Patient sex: F
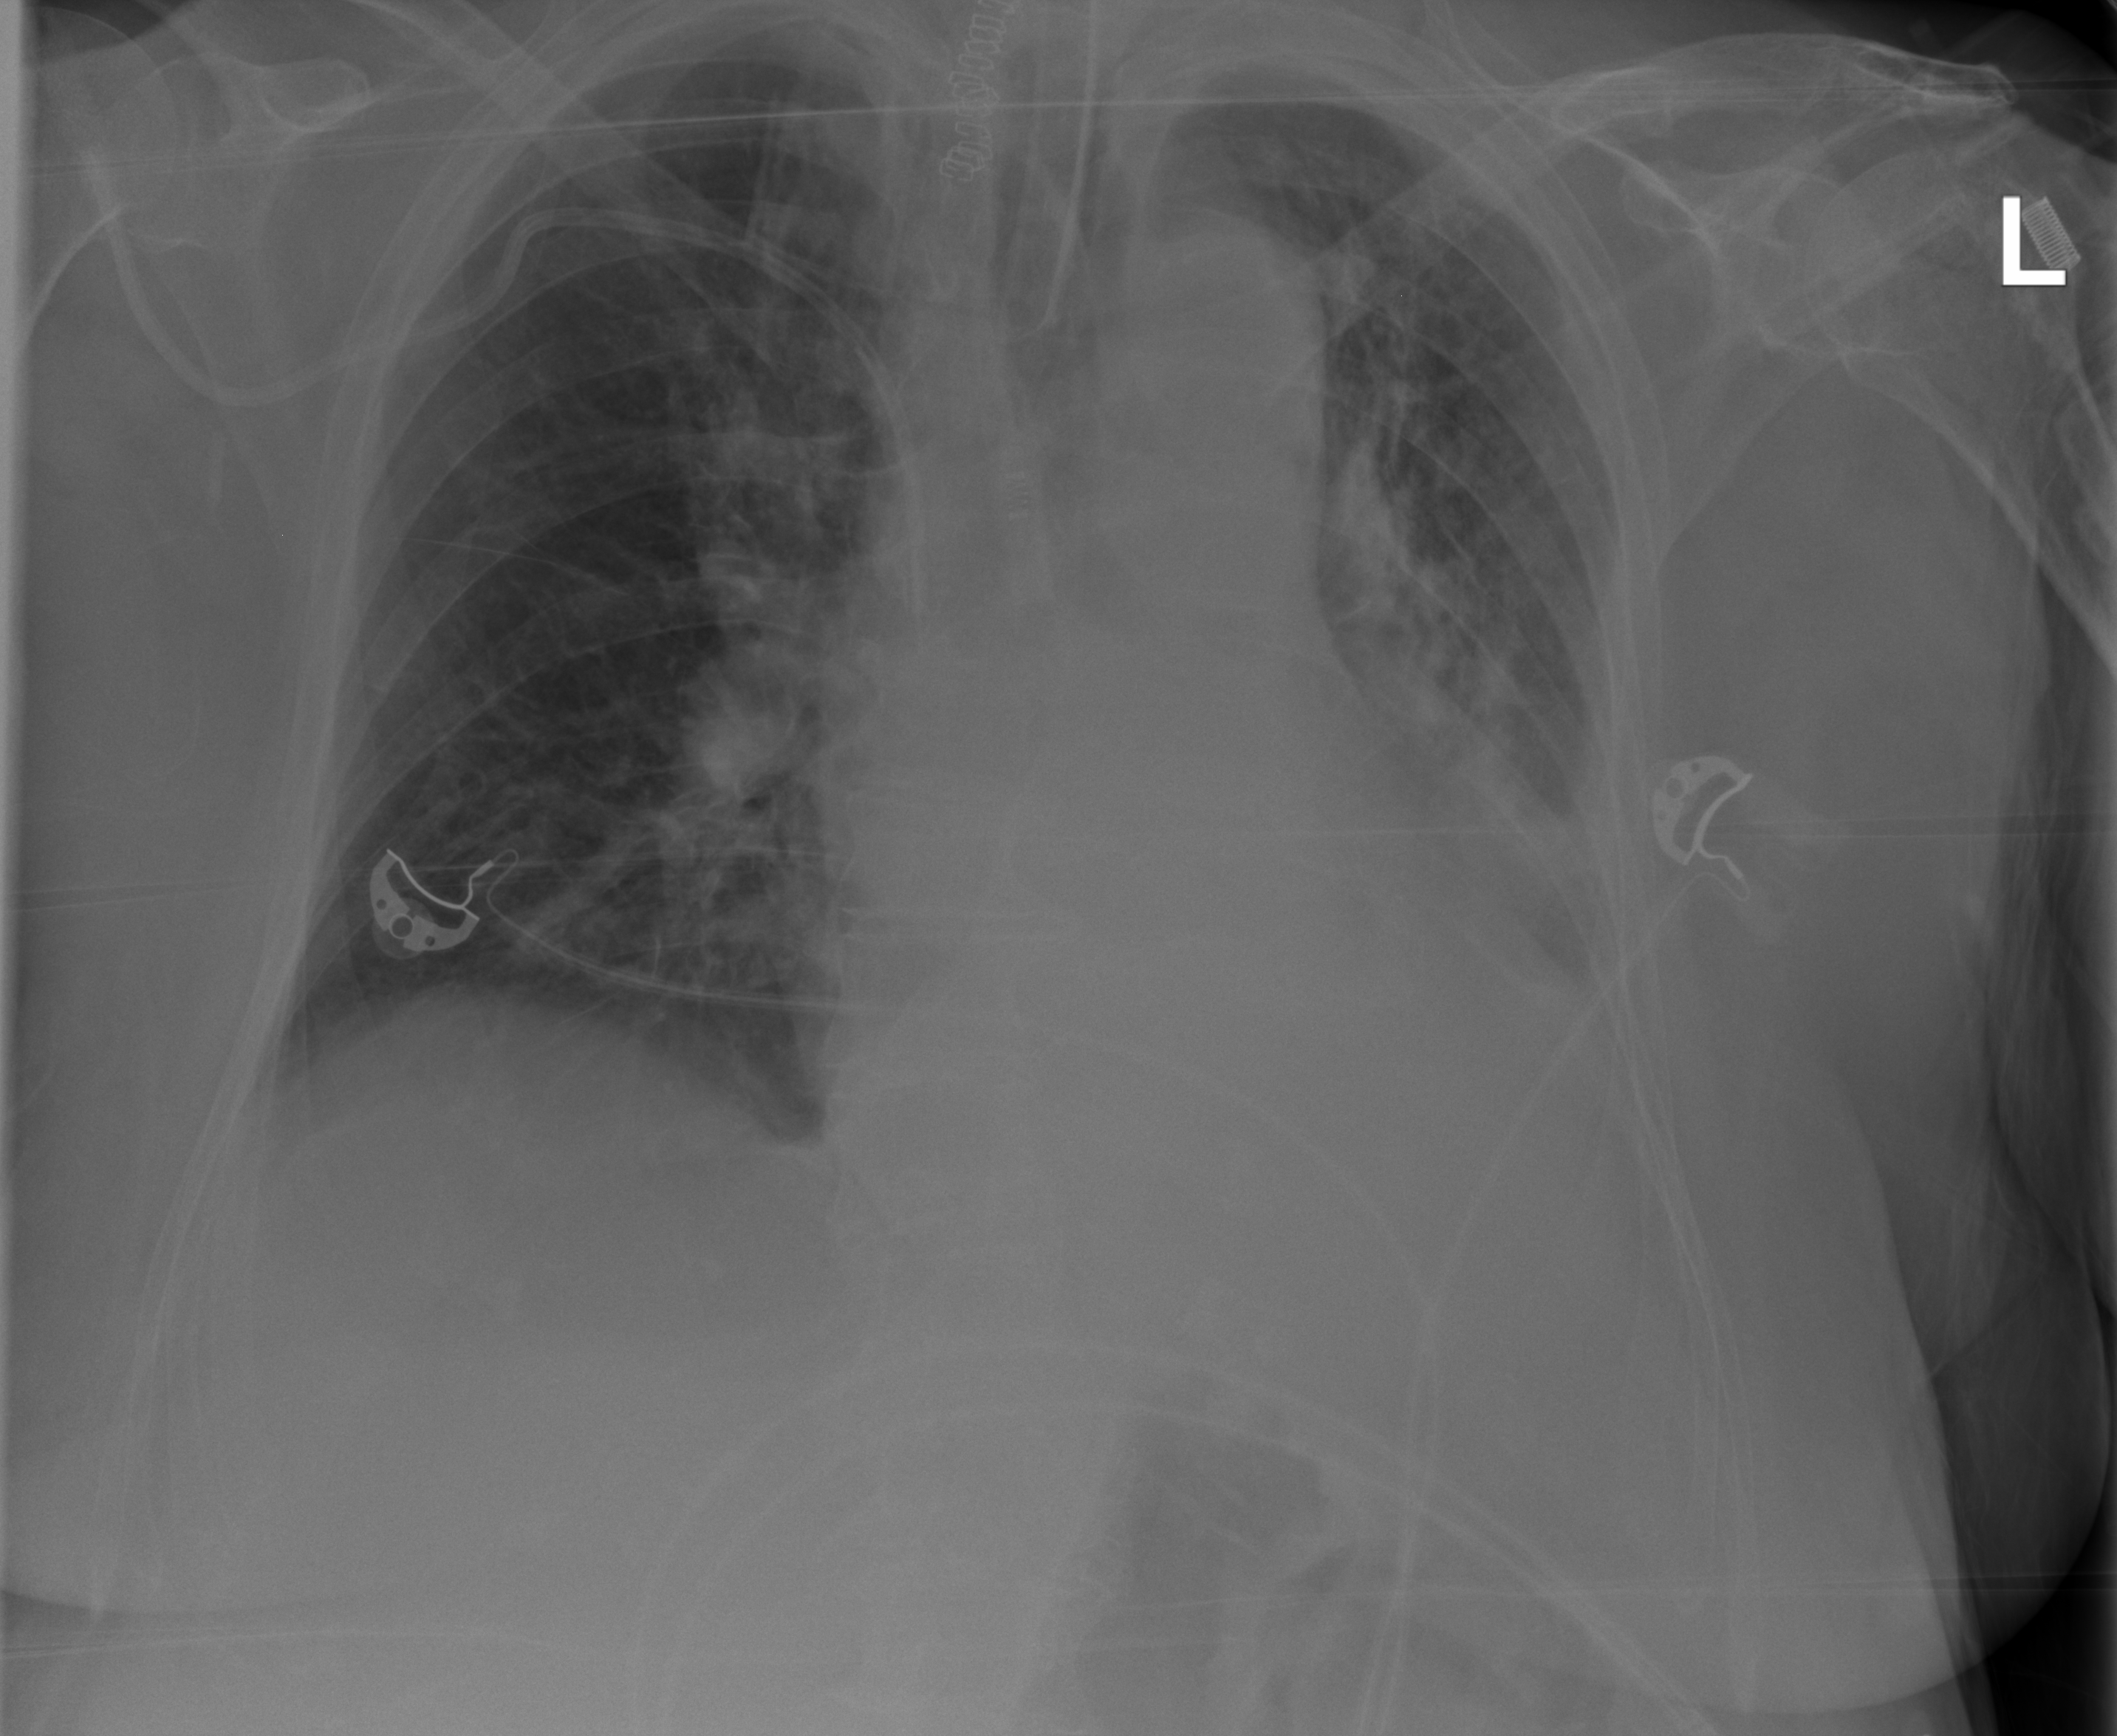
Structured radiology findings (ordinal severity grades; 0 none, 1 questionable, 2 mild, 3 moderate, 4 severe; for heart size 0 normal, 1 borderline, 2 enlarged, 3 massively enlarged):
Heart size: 2
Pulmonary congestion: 0
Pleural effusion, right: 2
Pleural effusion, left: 3
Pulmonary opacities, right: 0
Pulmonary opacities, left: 2
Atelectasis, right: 2
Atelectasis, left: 3